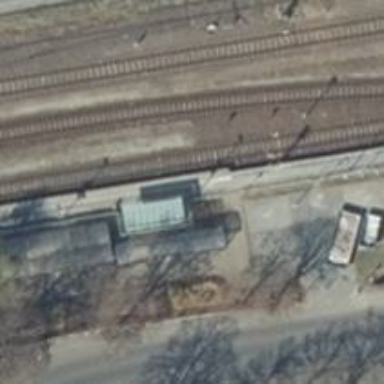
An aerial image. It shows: Public transport stop position along the railway.